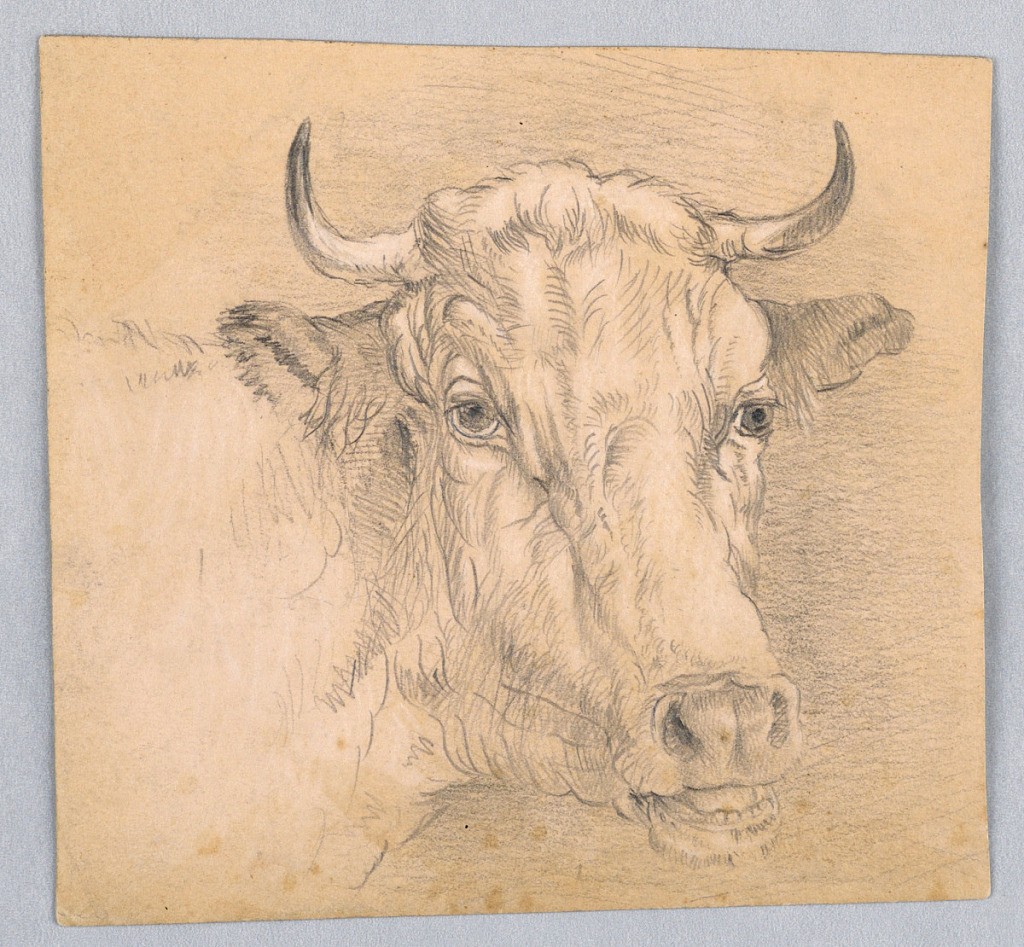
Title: Head of a Cow
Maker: Samuel Colman, American, 1832–1920
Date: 1860–70
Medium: Graphite, white chalk on paper
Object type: Drawing
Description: Study of the head of a cow. Head facing right, front. White chalk on verso.